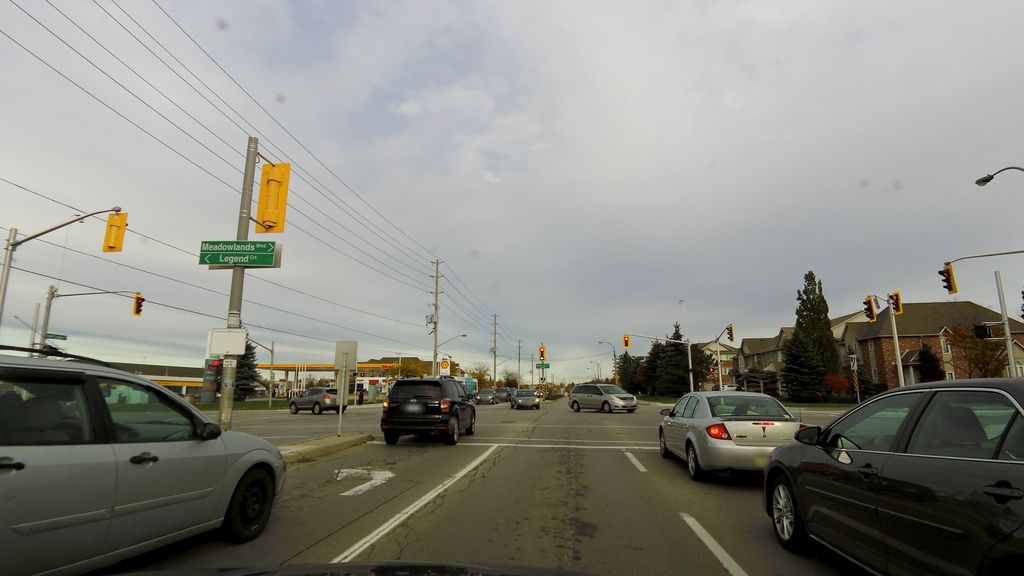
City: hamilton